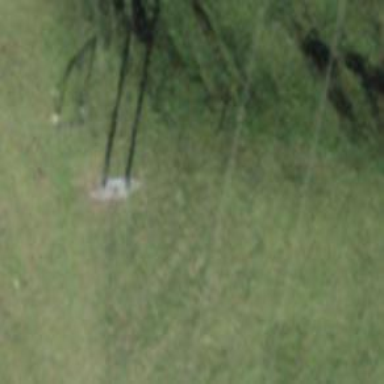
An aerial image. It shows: Minor power line.